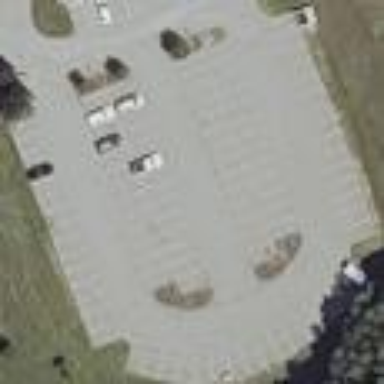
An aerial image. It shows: Parking area with asphalt surface.